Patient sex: M
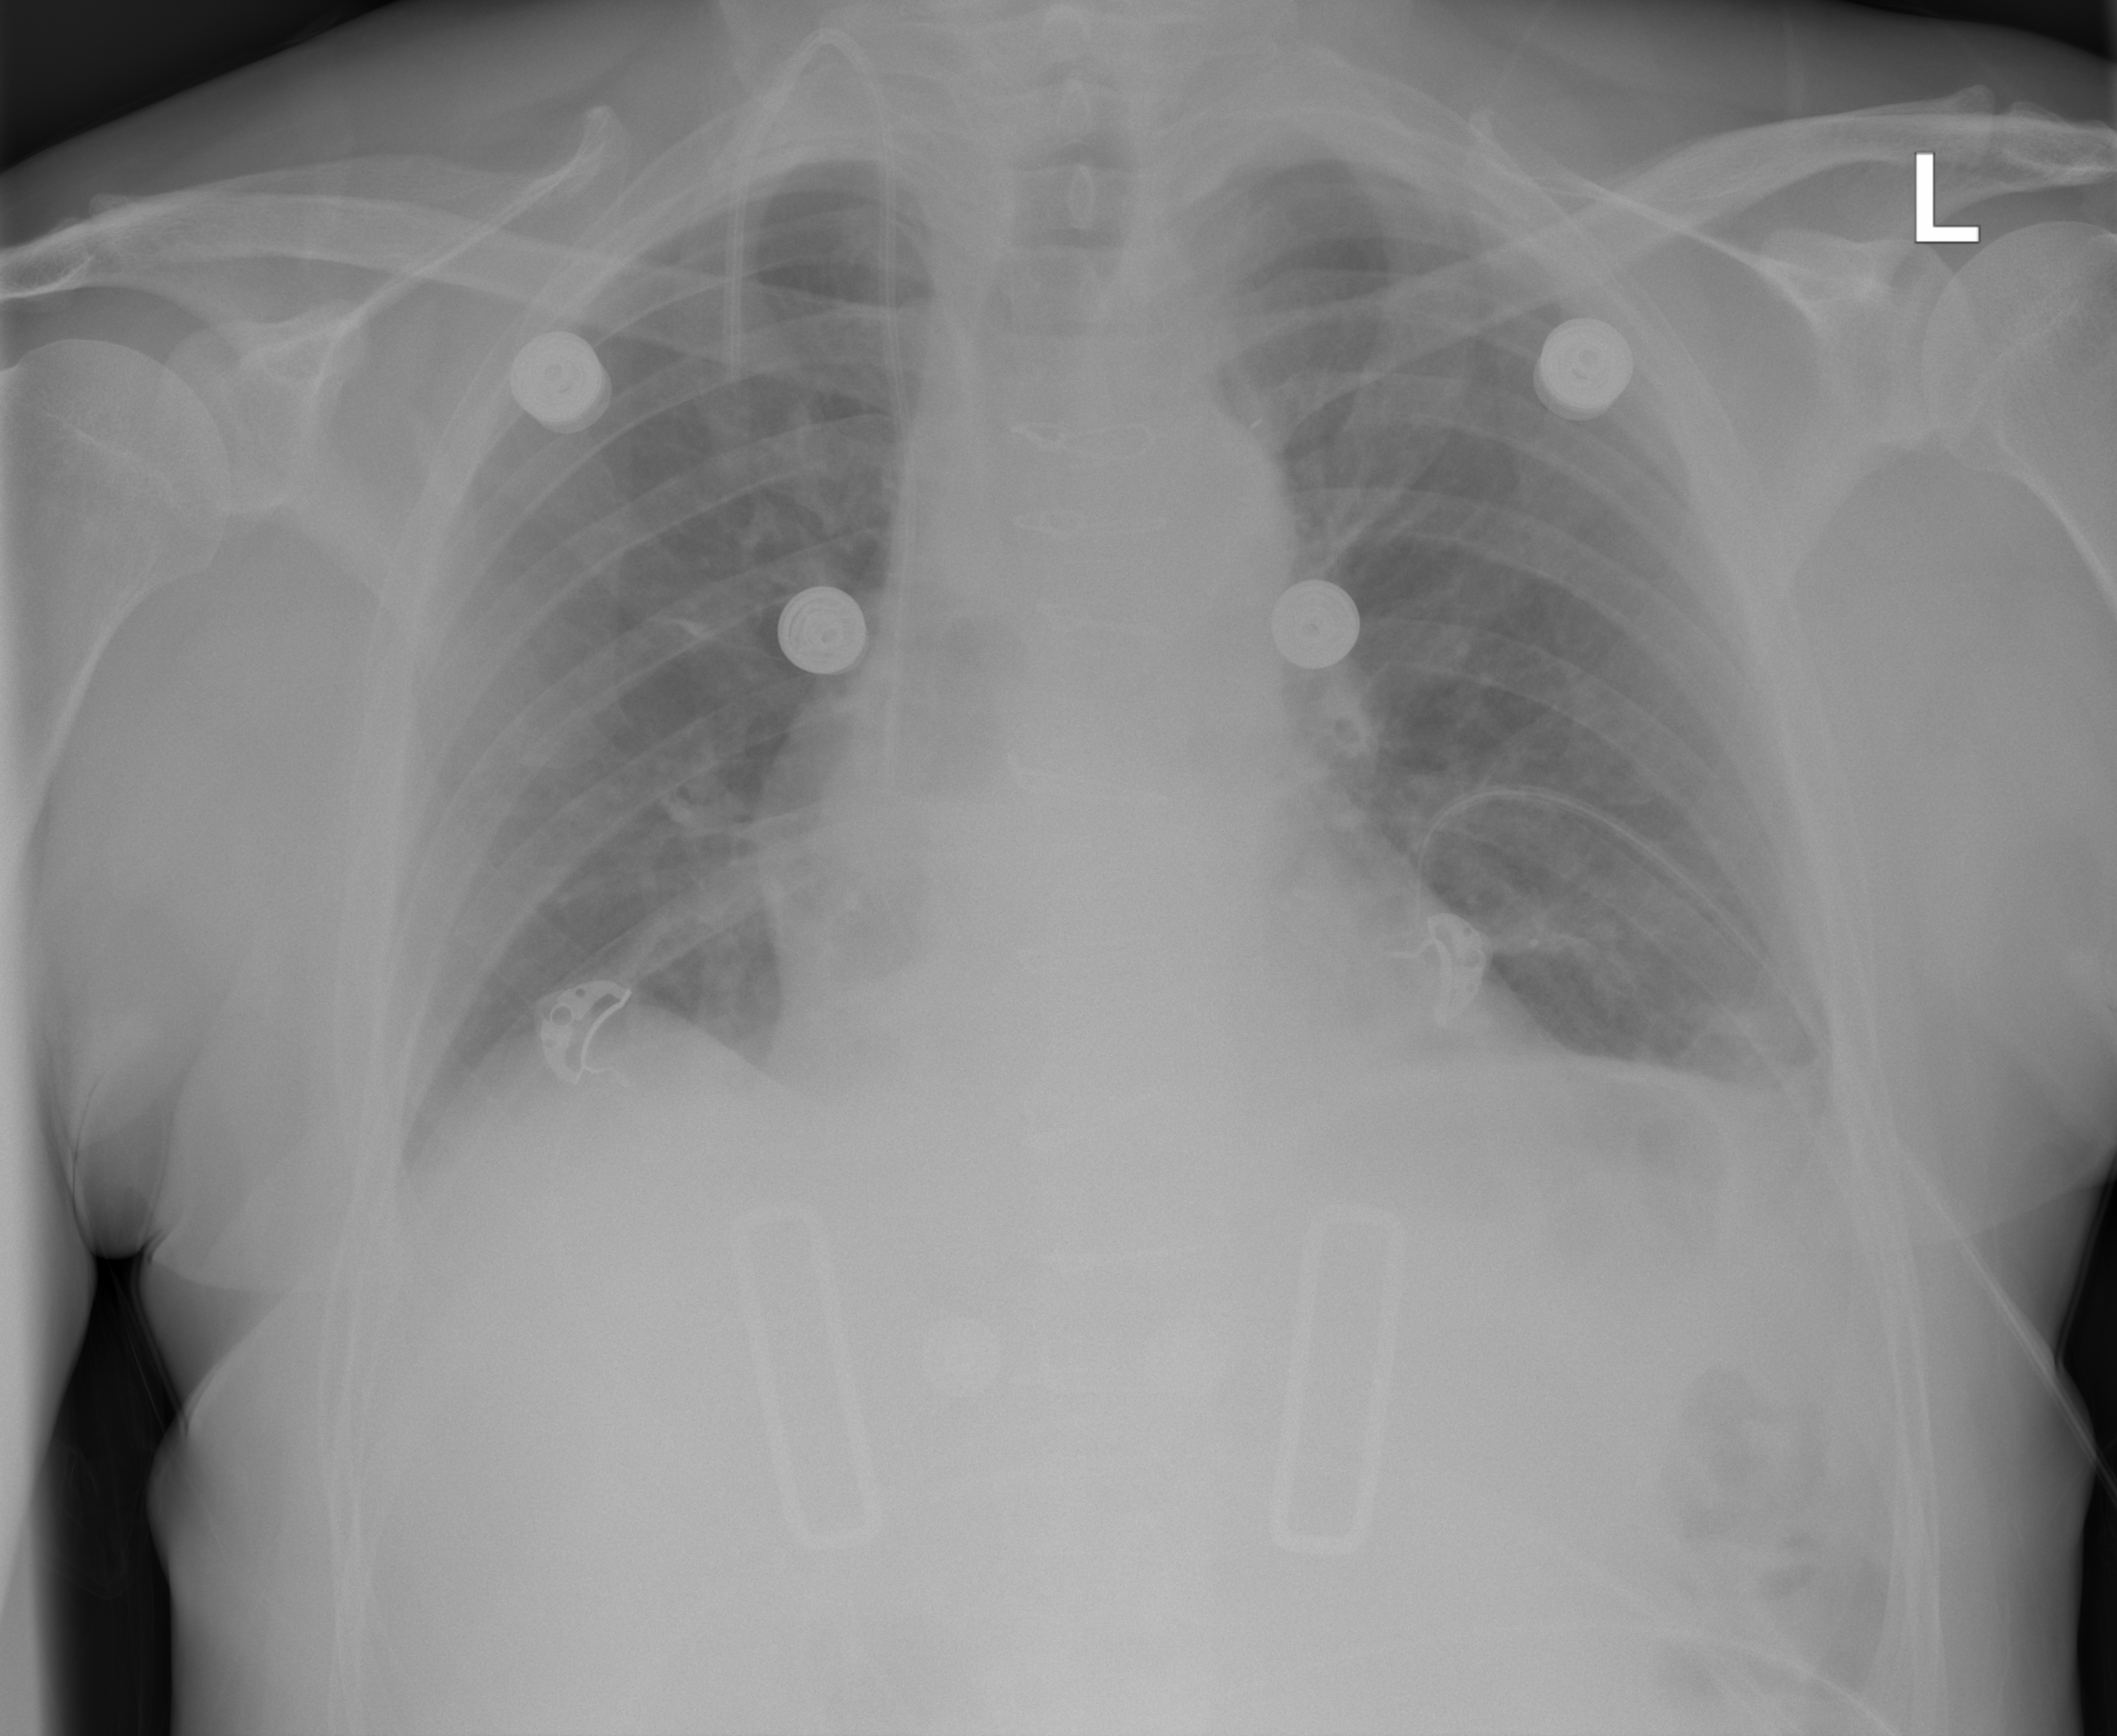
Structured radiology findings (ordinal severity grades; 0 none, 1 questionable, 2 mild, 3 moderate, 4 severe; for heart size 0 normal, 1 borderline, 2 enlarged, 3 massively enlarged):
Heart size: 2
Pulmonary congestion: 2
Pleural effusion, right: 1
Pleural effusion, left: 2
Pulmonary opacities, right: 0
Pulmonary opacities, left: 0
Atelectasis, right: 2
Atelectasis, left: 2